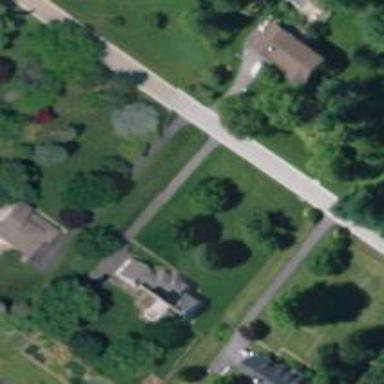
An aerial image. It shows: Driveway leading to service road.